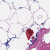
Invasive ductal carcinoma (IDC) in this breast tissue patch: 0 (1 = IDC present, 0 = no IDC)